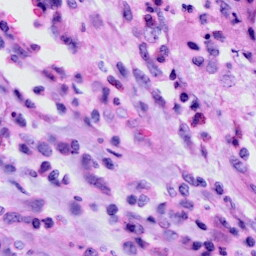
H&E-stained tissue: Cervix